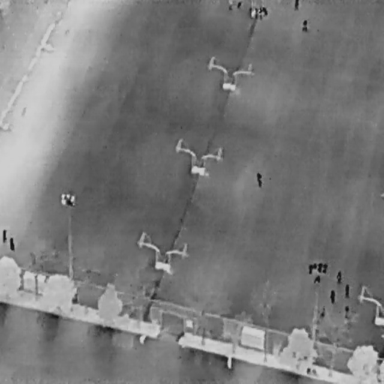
There are 18 People in the infrared image.